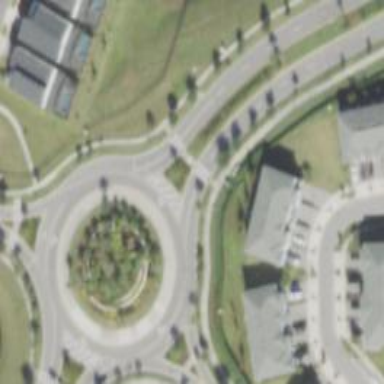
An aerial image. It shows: Tertiary road with asphalt surface leading to roundabout.